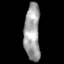
Tissue: skin
Cell type: Epithelial cells
Senescence score: 0.2829
Nuclear area (px): 882
Mean DAPI intensity: 159.44